Question: I have the following stack trace and can't seem to figure out why coretext is crashing out:

'''
-(CGSize)sizeConstrainedToSize:(CGSize)maxSize fitRange:(NSRange*)fitRange {
CTFramesetterRef framesetter = CTFramesetterCreateWithAttributedString
((CFAttributedStringRef)self);
CFRange fitCFRange = CFRangeMake(0,0);
CGSize sz = CTFramesetterSuggestFrameSizeWithConstraints
(framesetter,CFRangeMake(0,0),NULL,maxSize,&fitCFRange);
if (framesetter) CFRelease(framesetter);
if (fitRange) *fitRange = NSMakeRange(fitCFRange.location, fitCFRange.length);
// take 1pt of margin for security
return CGSizeMake( floorf(sz.width+1) , floorf(sz.height+1) );
}
'''
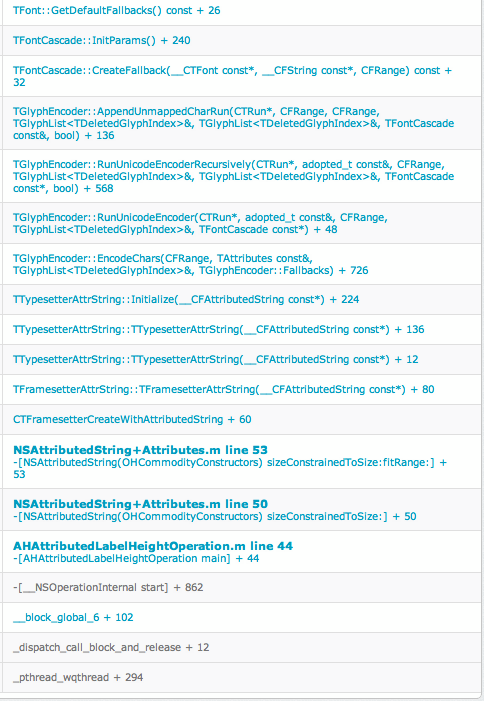
Answer: The value for the 'kCTFontAttributeName' must be a 'CTFontRef', not a 'UIFont' pointer. There is no public function that converts a 'UIFont' to 'CTFontRef', so you will need to create it using <URL>, perhaps like this:
'''
UIFont *uiFont = ...;
CTFontRef ctFont = CTFontCreateWithName((__bridge CFStringRef)uiFont.fontName, uiFont.pointSize, NULL);
'''